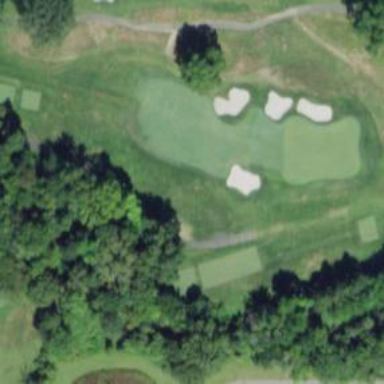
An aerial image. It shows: Path used for both walking and golf.